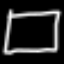
Label: square